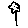
Label: flower